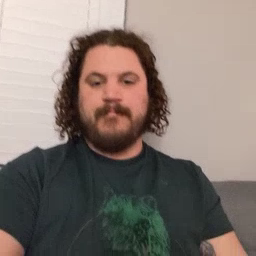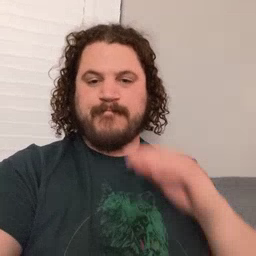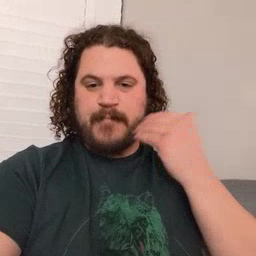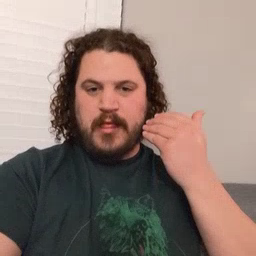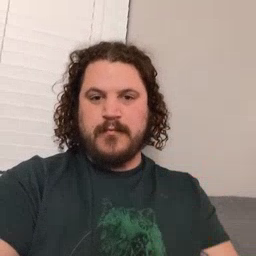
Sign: smile